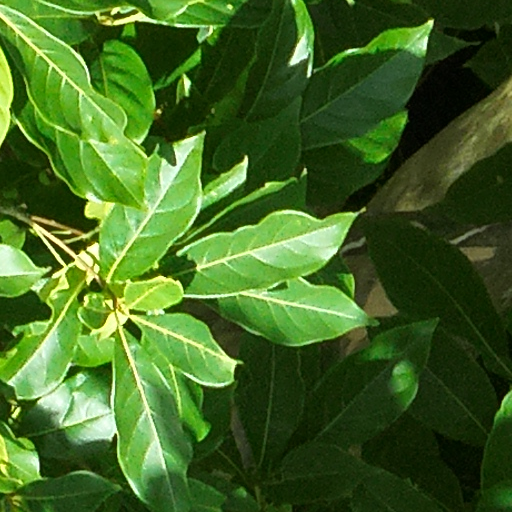
Species: Terminalia oblonga
GBIF accepted scientific name: Terminalia oblonga
Crown area (m\u00b2): 340.511